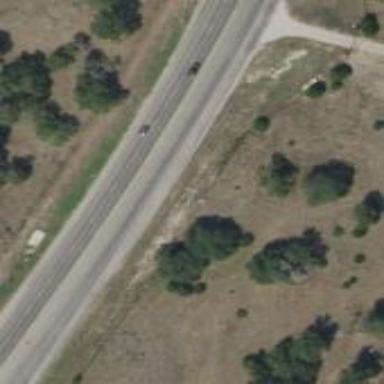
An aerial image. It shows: Primary highway.